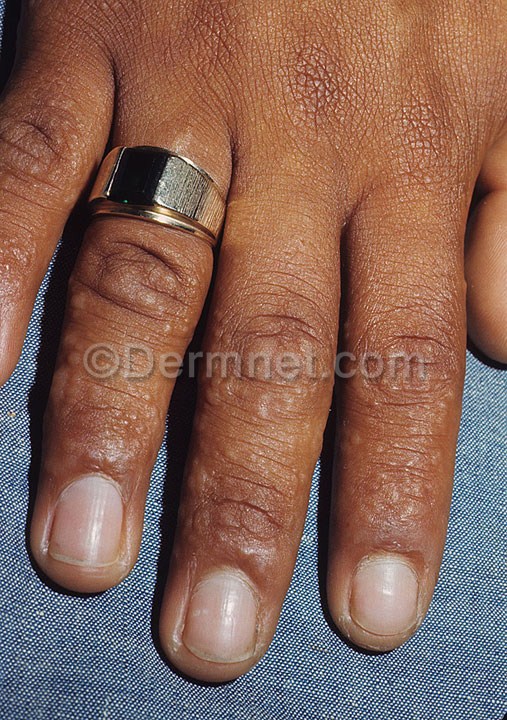
Disease: Eczema Photos